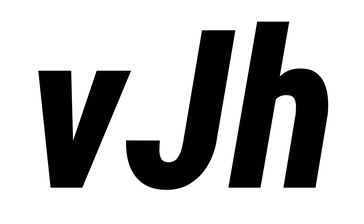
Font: Roboto-Italic_Condensed_ExtraBold_Italic